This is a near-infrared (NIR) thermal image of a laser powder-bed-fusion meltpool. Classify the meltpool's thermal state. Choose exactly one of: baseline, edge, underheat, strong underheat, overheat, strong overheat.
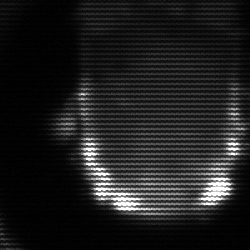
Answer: baseline